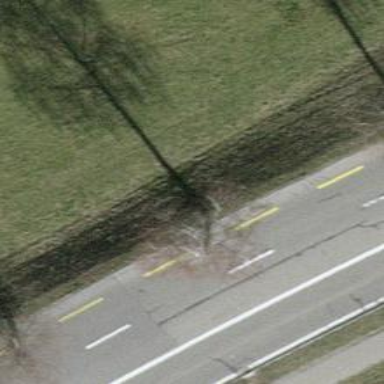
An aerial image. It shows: Avenue of deciduous broadleaved trees.